Aerial crown-view tile of a tropical tree (Barro Colorado Island, Panama), acquired 20250715:
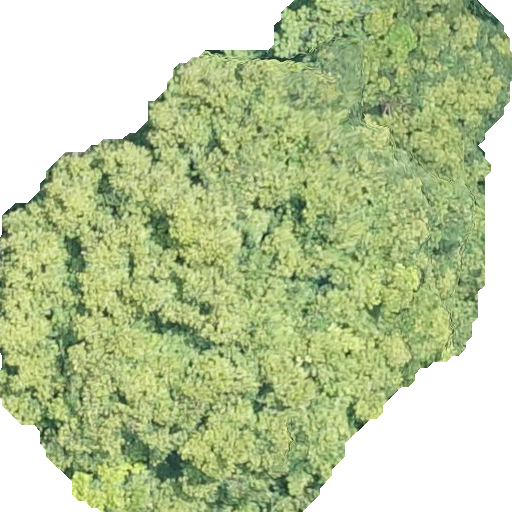
Species: Tachigali panamensis
GBIF accepted scientific name: Tachigali panamensis
Crown area: 298.84 m²